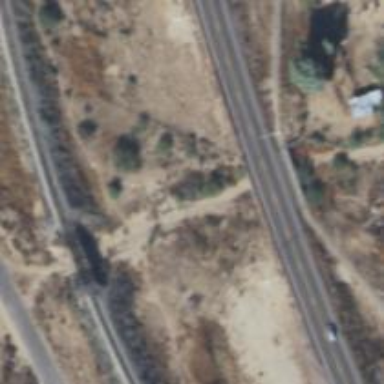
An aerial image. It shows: Abandoned road.